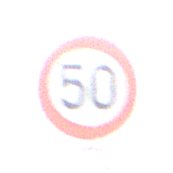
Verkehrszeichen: Geschwindigkeit50
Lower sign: ZeitangabenOhneBeschraenkungAufWochentage1
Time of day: Midday
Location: Outdoor (Suburban)
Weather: Overcast
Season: NotSpecified
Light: Natural